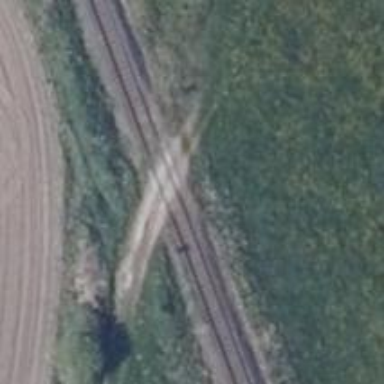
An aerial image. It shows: Railway level crossing.